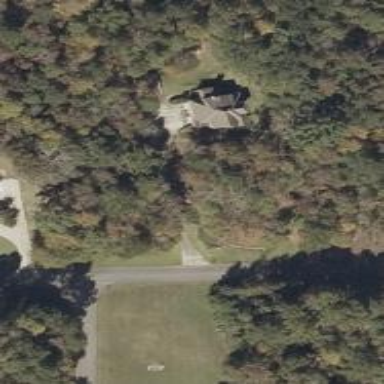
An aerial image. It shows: Driveway leading to service road.